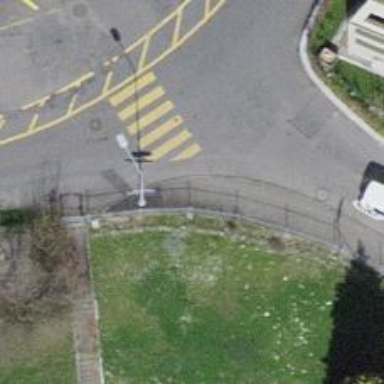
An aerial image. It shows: Kerb barrier.